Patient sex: F
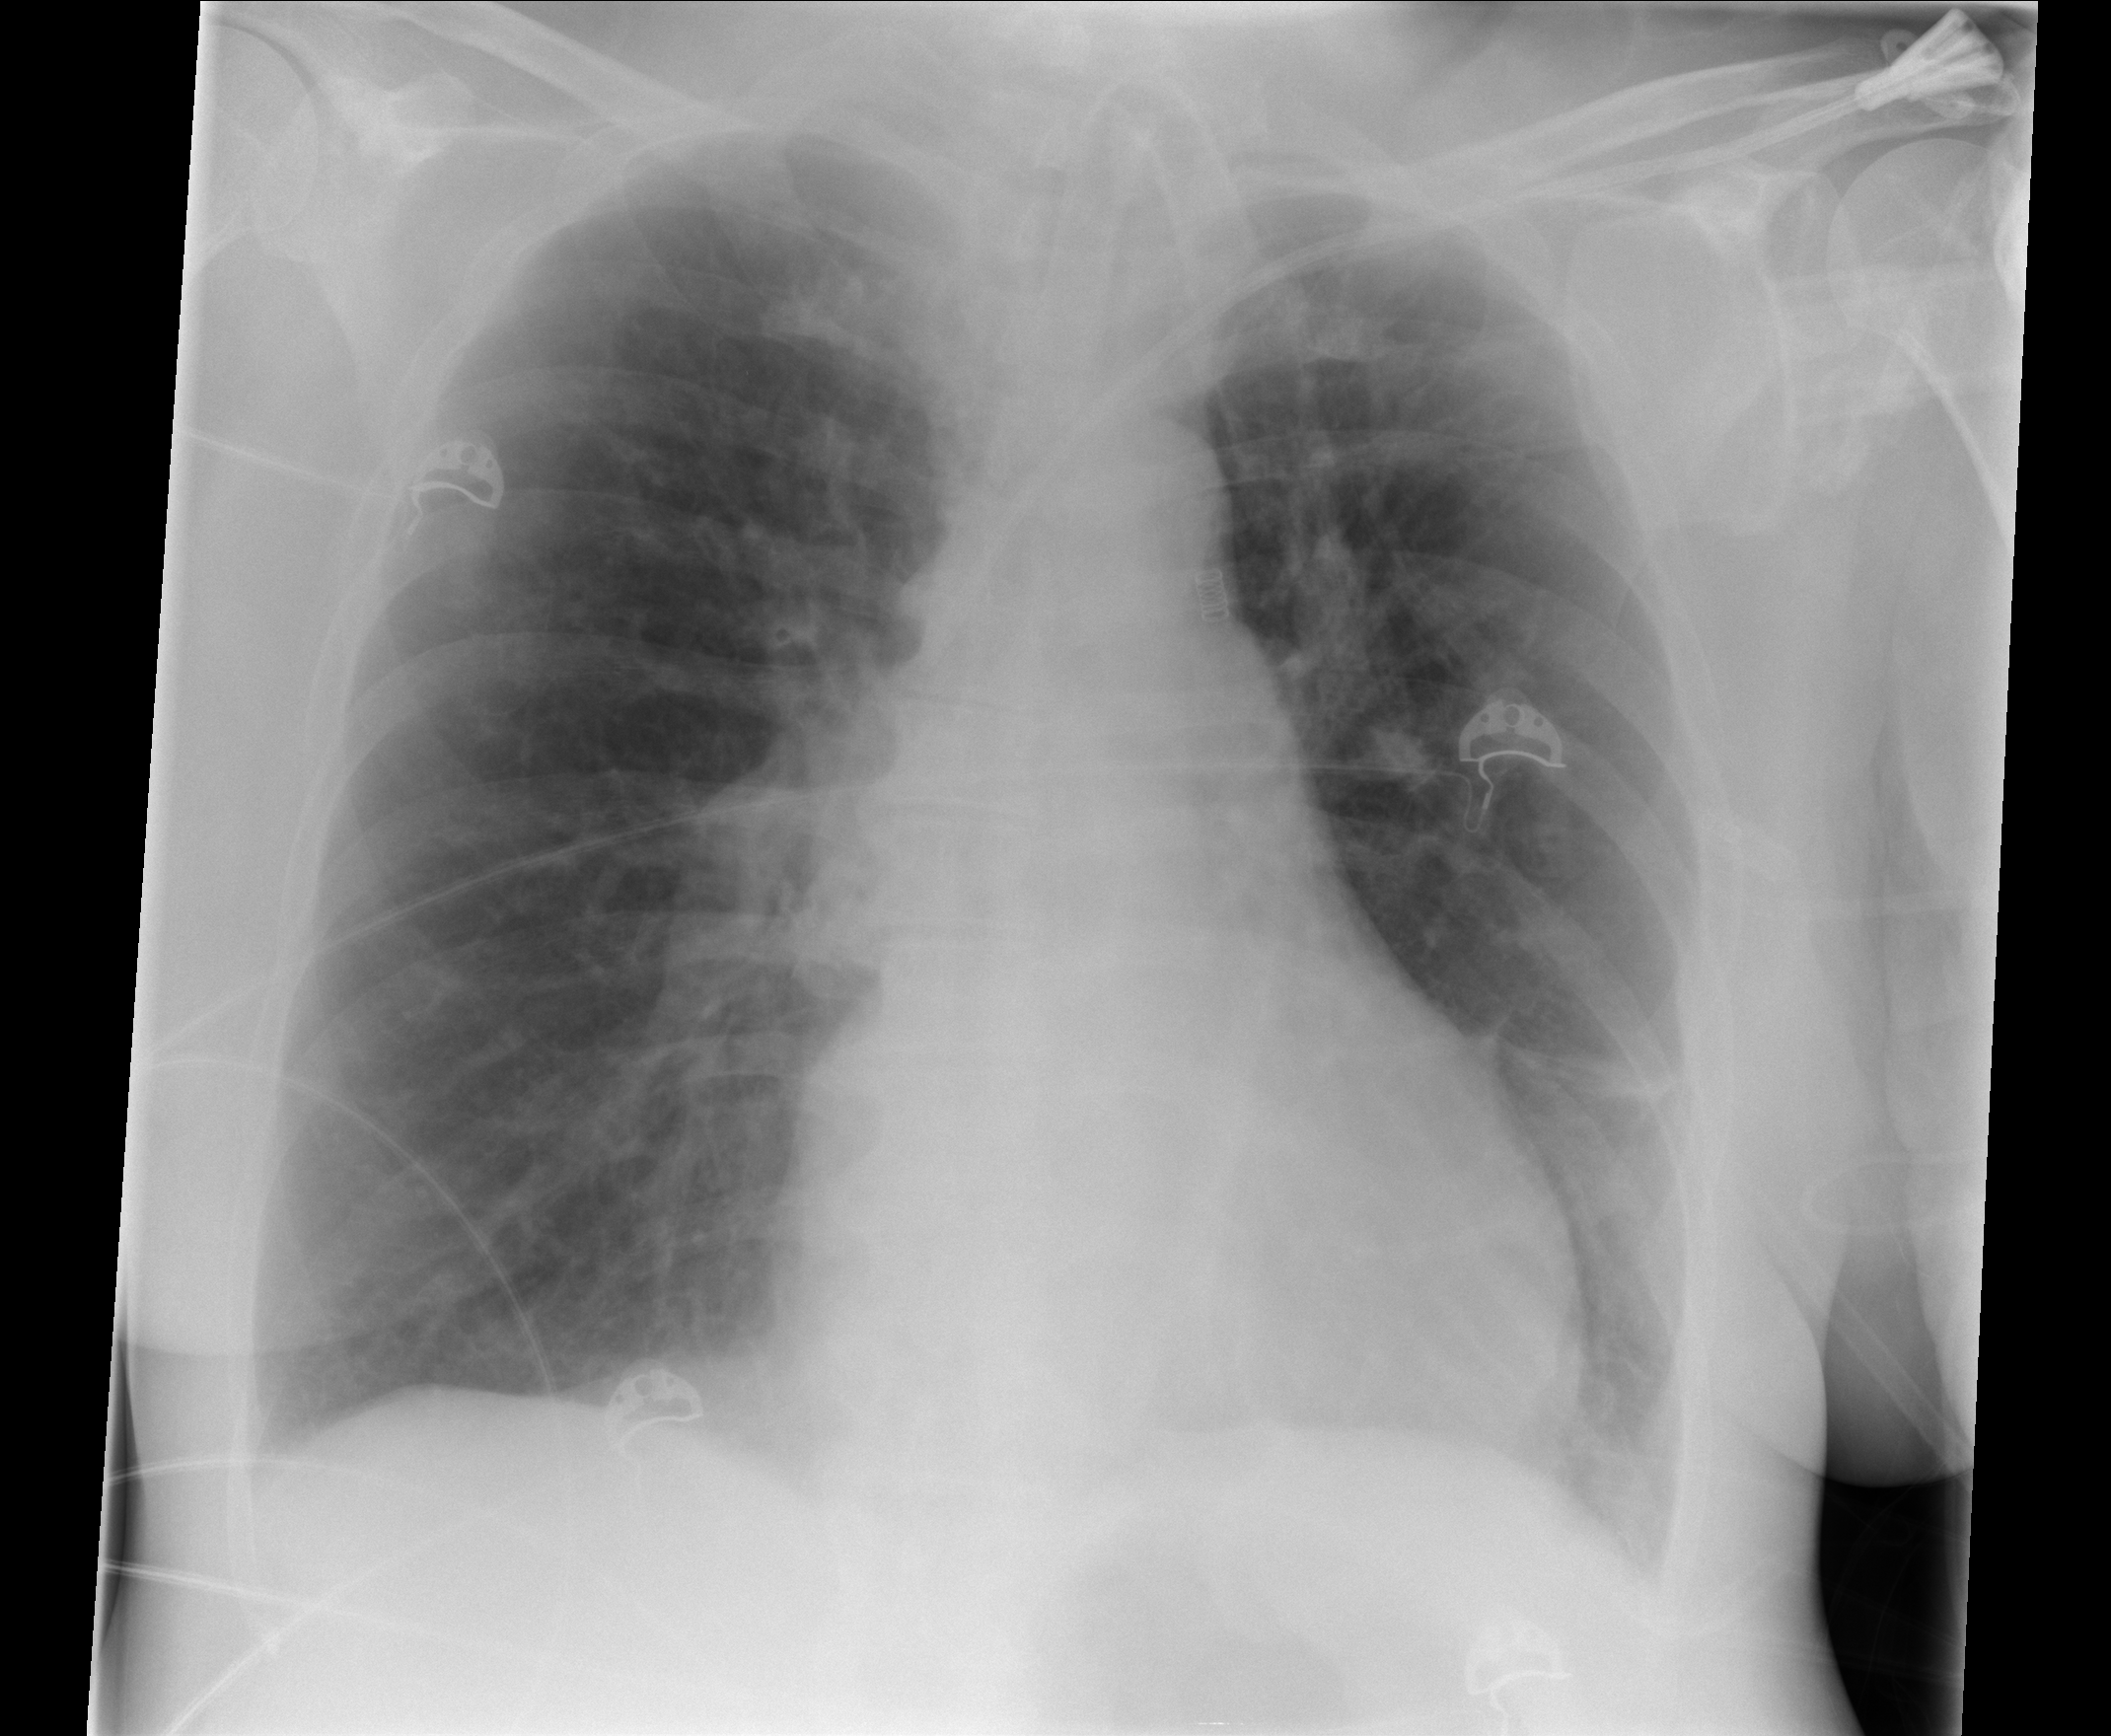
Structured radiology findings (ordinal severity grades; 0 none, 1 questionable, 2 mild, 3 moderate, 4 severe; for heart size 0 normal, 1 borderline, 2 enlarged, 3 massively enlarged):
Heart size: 2
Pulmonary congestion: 0
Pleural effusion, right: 0
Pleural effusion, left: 1
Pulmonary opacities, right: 0
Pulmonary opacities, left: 0
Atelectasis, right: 0
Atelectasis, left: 2